Question: Html
'''
<select id="combo1" class="combo" data-index="1">
<option></option>
<option val="Opt1">Opt1</option>
<option val="Opt2">Opt2</option>
<option val="Opt3">Opt3</option>
</select>
'''
jQuery
'''
$('body').on('change', '.combo', function() {
var selectedValue = $(this).val();
if ($(this).find('option').size() > 2) {
var newComboBox = $(this).clone();
var thisComboBoxIndex = parseInt($(this).attr('data-index'), 10);
var newComboBoxIndex = thisComboBoxIndex + 1;
$('.parentCombo' + thisComboBoxIndex).remove();
if (selectedValue !== '') {
newComboBox.attr('data-index', newComboBoxIndex);
newComboBox.attr('id', 'combo' + newComboBoxIndex);
newComboBox.addClass('parentCombo' + thisComboBoxIndex);
newComboBox.find('option[val="' + selectedValue + '"]').remove();
$('body').append(newComboBox);
}
}
});
'''
<URL>
This code is working and is creating a new combobox everytime the one before is filled.
How can I have a linebreak every two dropdown? like this:

And how can I force it to fill always an even number of comboboxes. Eg. If it is only 3 combobox filled, must alert error.
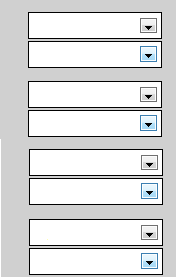
Answer: This assumes you put your select boxes in a container that only holds the select boxes and the br's. (updated with validation)
'''
$('body').on('change', '.combo', function() {
var selectedValue = $(this).val();
if ($(this).find('option').size() > 2) {
var newComboBox = $(this).clone();
var thisComboBoxIndex = parseInt($(this).attr('data-index'), 10);
var newComboBoxIndex = thisComboBoxIndex + 1;
$('.parentCombo' + thisComboBoxIndex).remove();
if (selectedValue !== '') {
newComboBox.attr('data-index', newComboBoxIndex);
newComboBox.attr('id', 'combo' + newComboBoxIndex);
newComboBox.addClass('parentCombo' + thisComboBoxIndex);
newComboBox.find('option[val="' + selectedValue + '"]').remove();
$('body').append(newComboBox);
}
$('body br').remove();
$('body select:odd').after($('<br />'));
}
validate();
});
function validate() {
var count = $('body select[value!=""]').length;
if (count > 0 && count % 2 == 0)
$('#ok').text('OK!');
else
$('#ok').text('Not an even number selected');
}
'''
<URL>